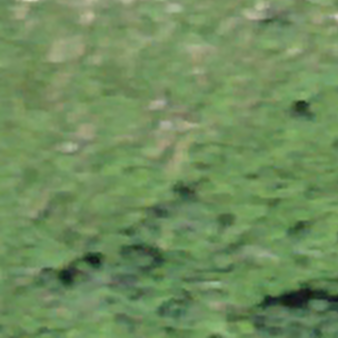
Label: other